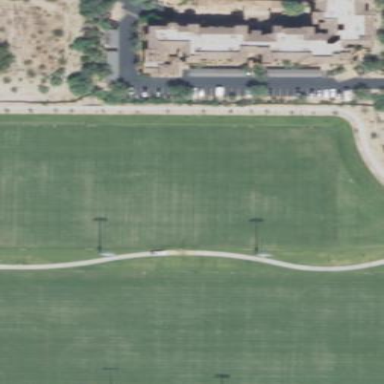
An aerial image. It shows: Grass pitch used for soccer.